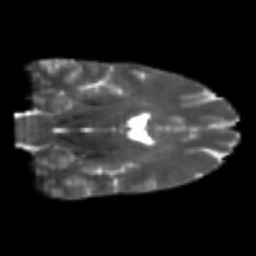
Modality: T2w
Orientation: coronal
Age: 24
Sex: female
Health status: healthy
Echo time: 0.074 s